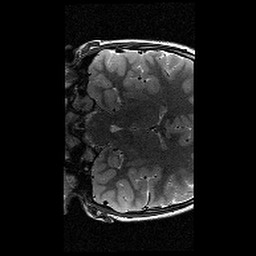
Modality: T2w
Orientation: coronal
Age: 10
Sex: female
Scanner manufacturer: siemens
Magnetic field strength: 3 T
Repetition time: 9.23 s
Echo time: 0.067 s